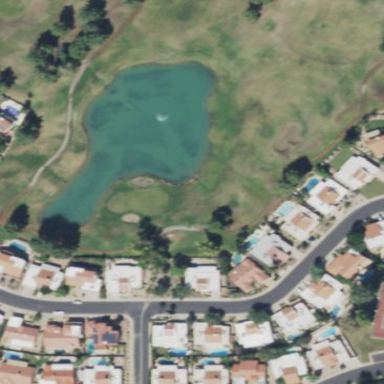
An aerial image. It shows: Picturesque scene of golf course with lateral water hazard.